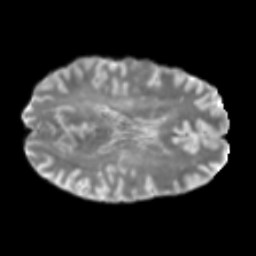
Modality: T2w
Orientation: axial
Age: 46
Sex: male
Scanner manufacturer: siemens
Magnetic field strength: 3 T
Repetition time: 5 s
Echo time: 0.092 s